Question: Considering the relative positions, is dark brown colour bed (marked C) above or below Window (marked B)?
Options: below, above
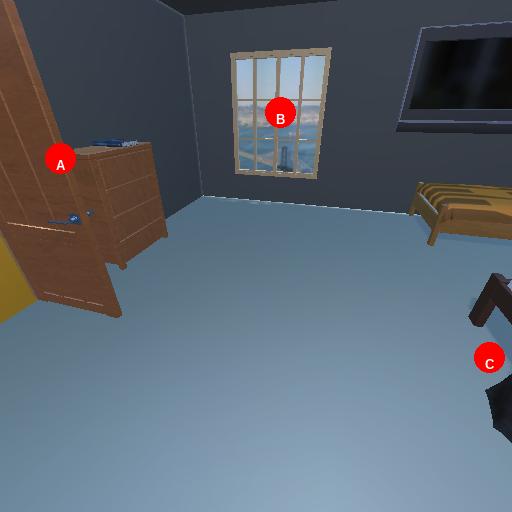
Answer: below